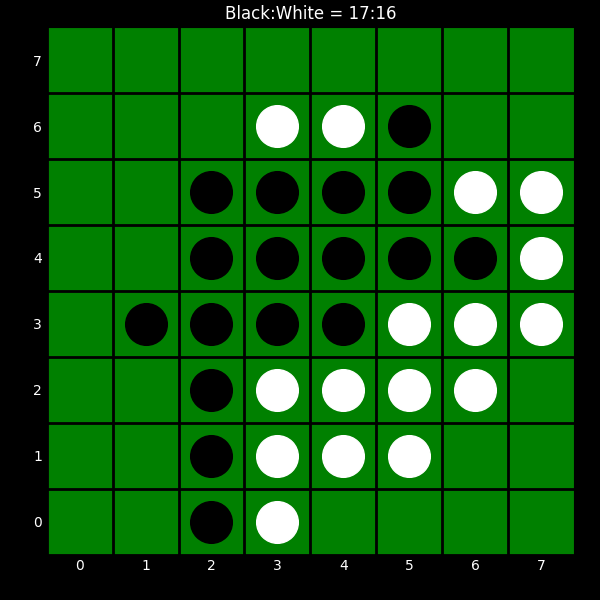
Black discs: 17
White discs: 16